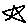
Label: star